Question: Count the number of objects in the diagram.
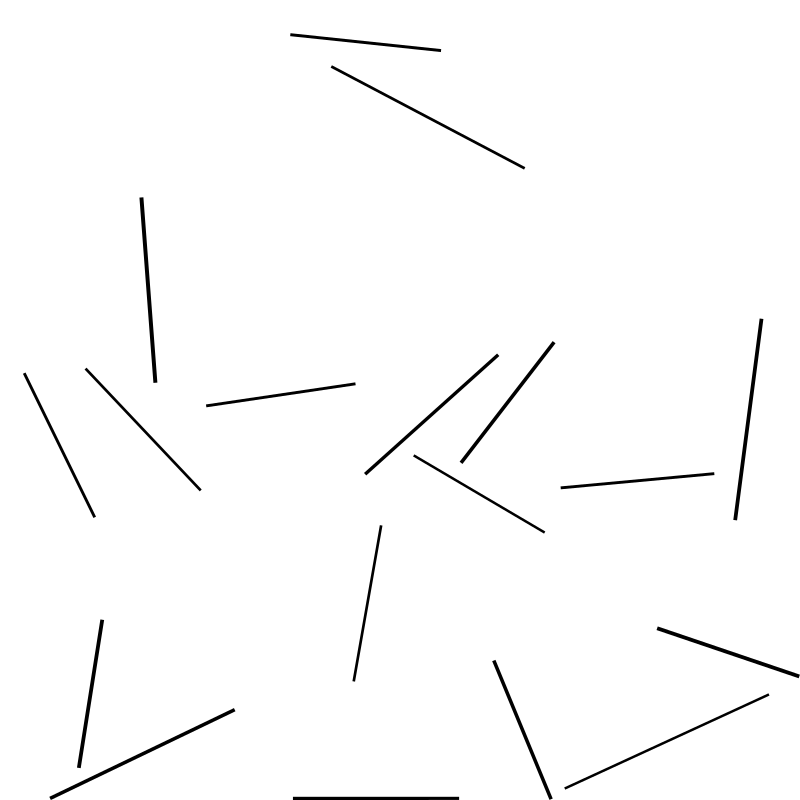
Answer: 18